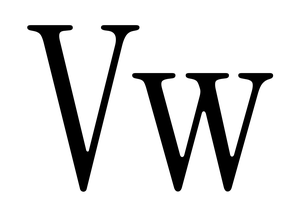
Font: InstrumentSerif-Regular